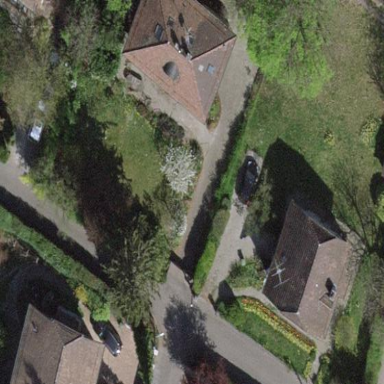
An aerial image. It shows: Garden surrounded by fence.